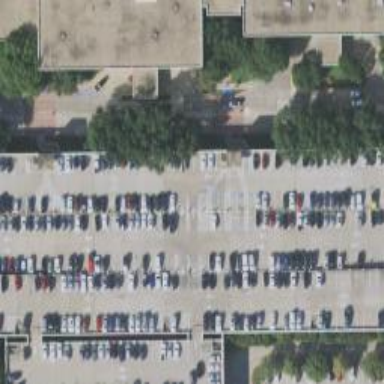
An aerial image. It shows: Parking space.